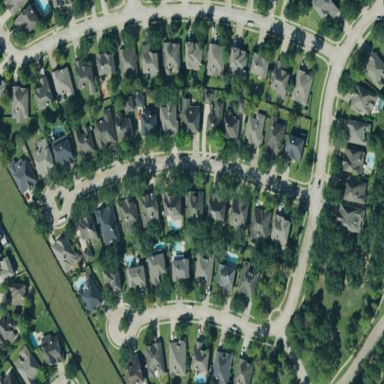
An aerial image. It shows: Residential neighbourhood.